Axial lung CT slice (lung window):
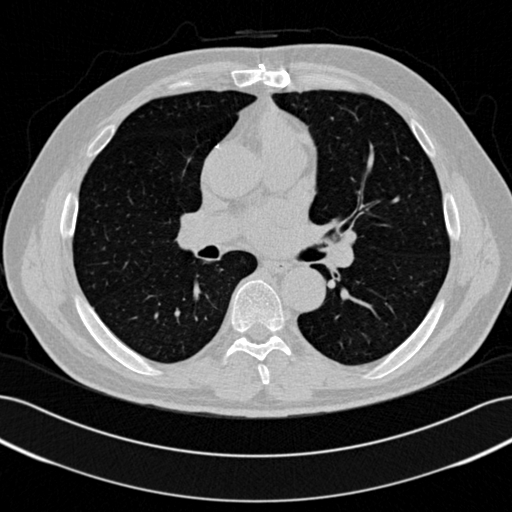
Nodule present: no